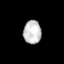
Tissue: lung
Cell type: T cells
Senescence score: 0.09545
Nuclear area (px): 407
Mean DAPI intensity: 195.135